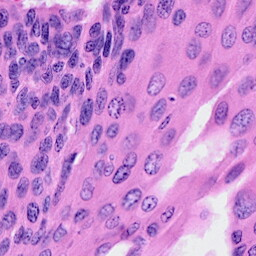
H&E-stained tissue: Cervix